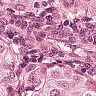
Metastatic tissue present: yes